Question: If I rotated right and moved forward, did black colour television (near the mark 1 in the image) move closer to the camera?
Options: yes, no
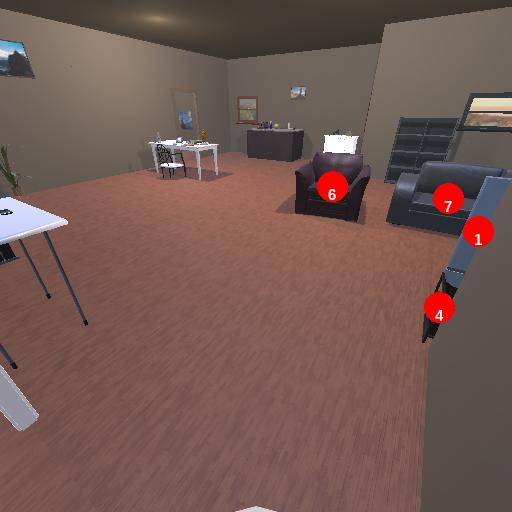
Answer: yes